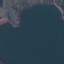
Land use / land cover class: SeaLake